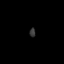
Tissue: prostate
Cell type: T cells
Senescence score: 0.2402
Nuclear area (px): 53
Mean DAPI intensity: 50.679